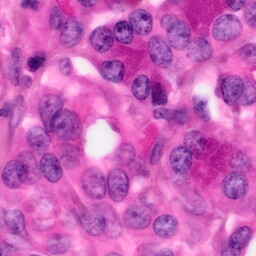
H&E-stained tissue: Pancreatic